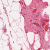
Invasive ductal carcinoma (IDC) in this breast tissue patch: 0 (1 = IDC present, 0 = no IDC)